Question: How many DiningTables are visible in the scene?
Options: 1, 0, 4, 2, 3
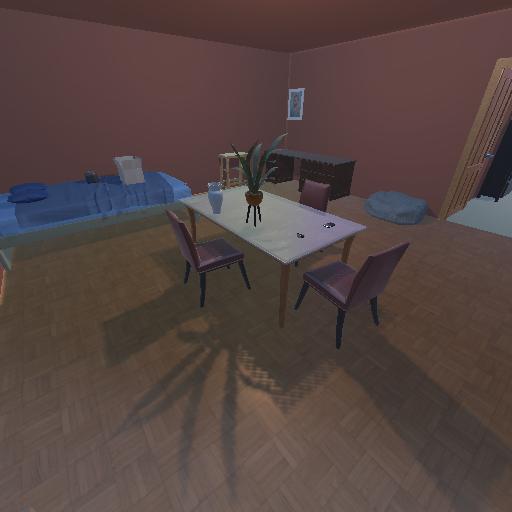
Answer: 1